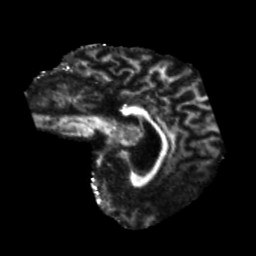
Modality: FA
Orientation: sagittal
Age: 45
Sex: male
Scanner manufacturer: siemens
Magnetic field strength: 3 T
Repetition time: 5.25 s
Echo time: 0.08 s